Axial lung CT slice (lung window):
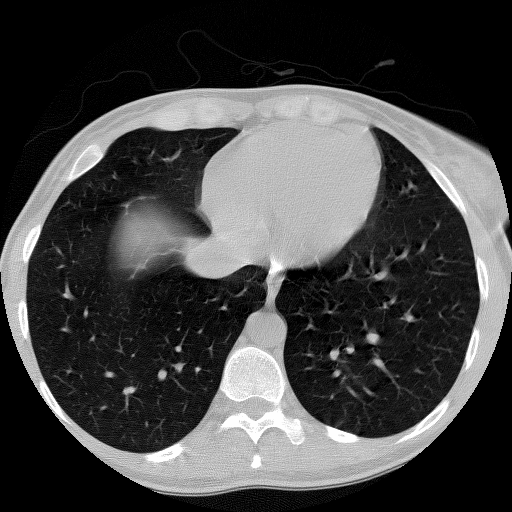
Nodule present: no